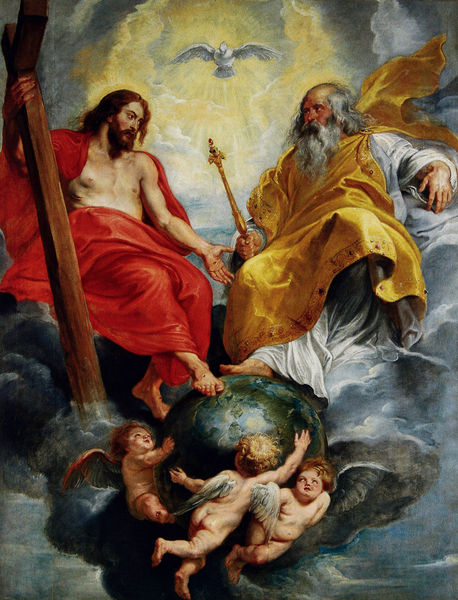
Titel: Die Hl. Dreifaltigkeit
Künstler: Peter Paul Rubens
Standort: Neuburg a.d. Donau
Institution: Bayerische Staatsgemäldesammlungen
Schlagwörter: blau, flügel, fuß, gemälde, gott, hand, himmel, mann, meer, nackt, umhang, vogel, weiß, wolken, dreieck, gelb, grün, sitzen, frankreich, frisur, grau, haar, holz, licht, männer, profil, schwarz, rot, tier, tuch, wolke, alt, bart, bärte, jung, barock, falten, steine, taube, hände, erde, sonne, land, gewand, gold, haare, sitzend, drei, gewänder, vater, borte, rosa, fliegen, kinder, engel, füße, jungen, farbe, glatze, stola, paradies, kreuz, religion, strahlen, fliegend, mäntel, kugel, erdkugel, christus, jesus, jesus christus, toga, kruzifix, erscheinung, heiliger, schlüssel, golden, heilig, putten, globus, klassik, welt, putti, petrus, sohn, zepter, szepter, geist, planet, got, weltkugel, untergewand, dreifaltigkeit, unterkleid, segensgestus, pfingsten, heiliger geist, gottvater, dreieinigkeit, trinität, heilige dreifaltigkeit, weltenherrscher, himmelreich, himmelsschlüssel, hl.geist, simon vouet, vouet, ferd, vater sohn, gemöl, thron gottes